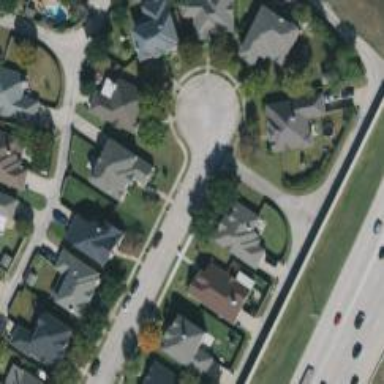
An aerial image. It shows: Alleyway designated as service road.